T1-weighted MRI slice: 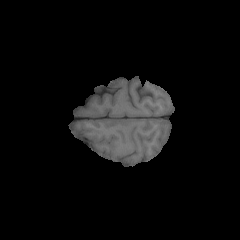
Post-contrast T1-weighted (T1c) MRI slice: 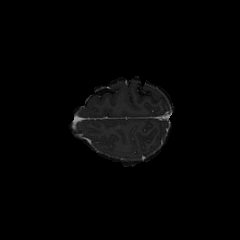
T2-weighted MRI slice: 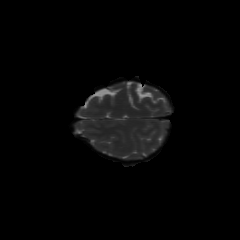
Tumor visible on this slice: no